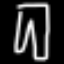
Label: pants